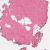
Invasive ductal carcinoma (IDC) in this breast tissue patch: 0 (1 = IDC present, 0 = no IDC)